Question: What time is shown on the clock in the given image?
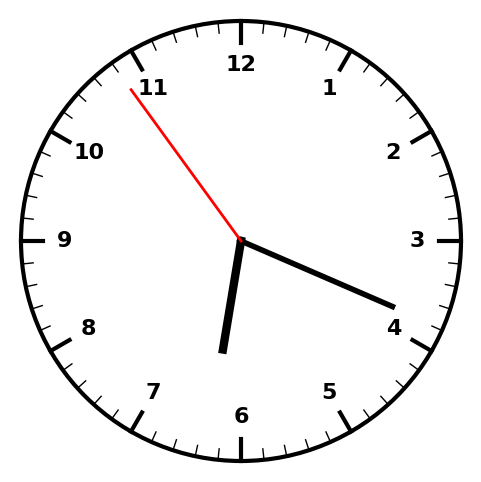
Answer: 06:18:54